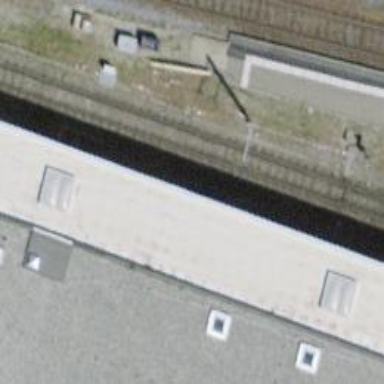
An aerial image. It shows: Narrow-gauge railway yard with electrified tracks using contact line.